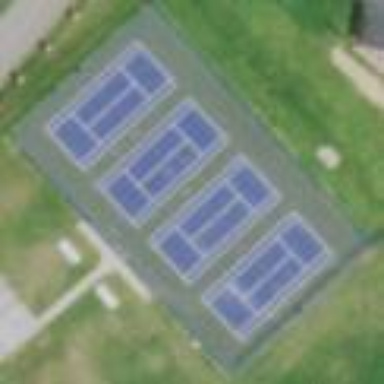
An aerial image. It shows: Tennis court on pitch.